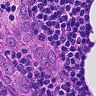
Metastatic tissue present: yes